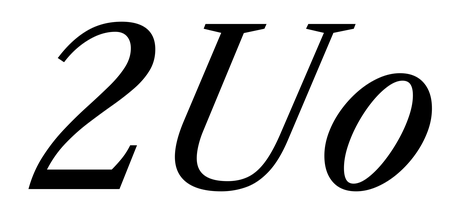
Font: LibreCaslonText-Italic_Italic